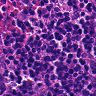
Metastatic tissue present: no